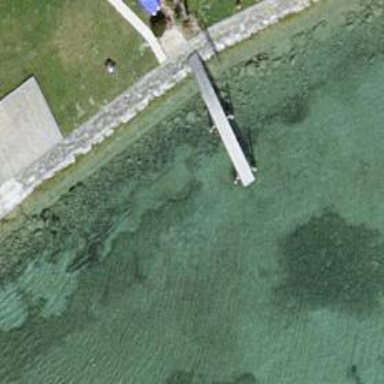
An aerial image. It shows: Man-made pier.